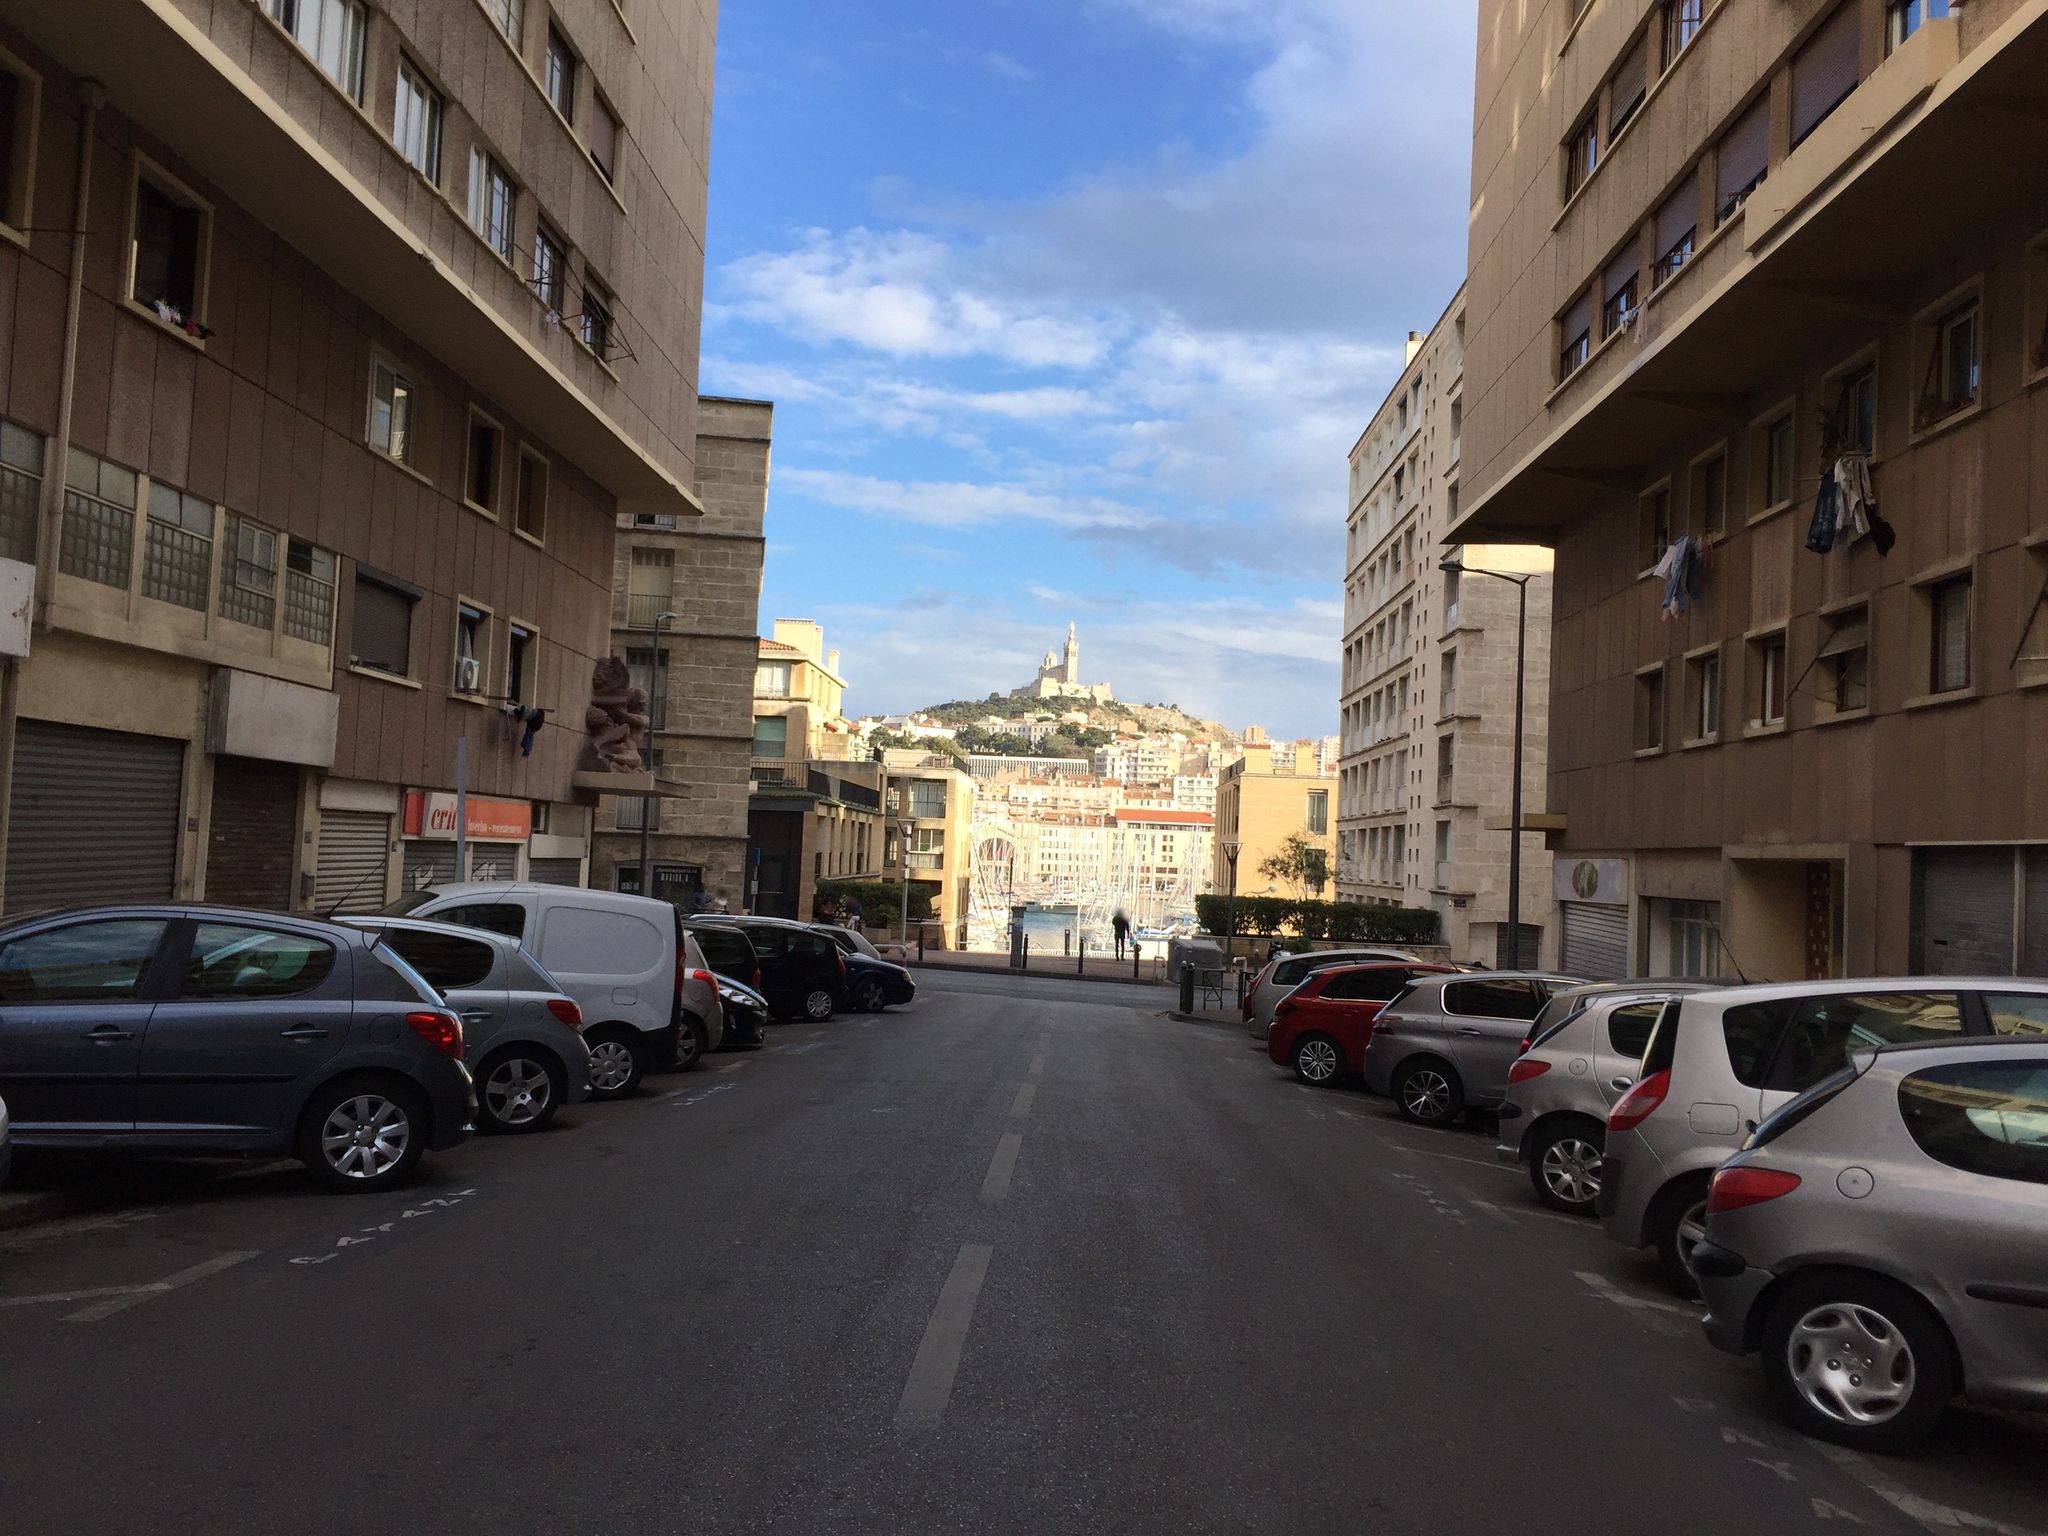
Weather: clear
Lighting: day
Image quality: good
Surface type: driving surface
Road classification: steps, residential, pedestrian
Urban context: urban centre
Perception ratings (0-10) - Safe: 7.02, Lively: 8.81, Beautiful: 7.64, Boring: 2.07, Depressing: 1.24, Wealthy: 8.66